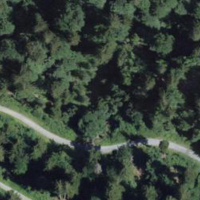
EUNIS habitat code: 43
Species observed at this site:
Petasites albus